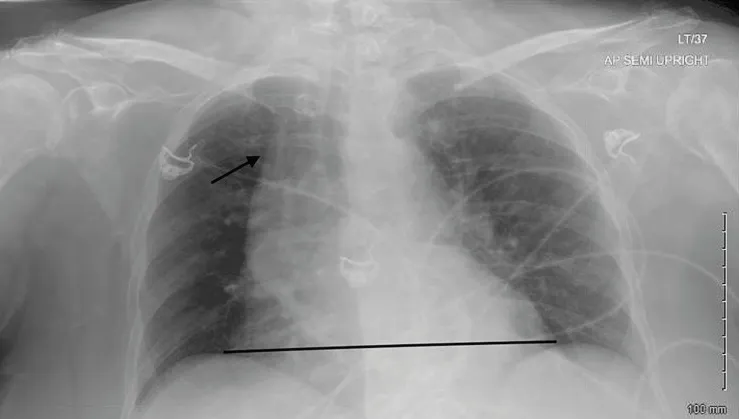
Chest x-ray showing cardiomegaly.
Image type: radiology (x_ray)